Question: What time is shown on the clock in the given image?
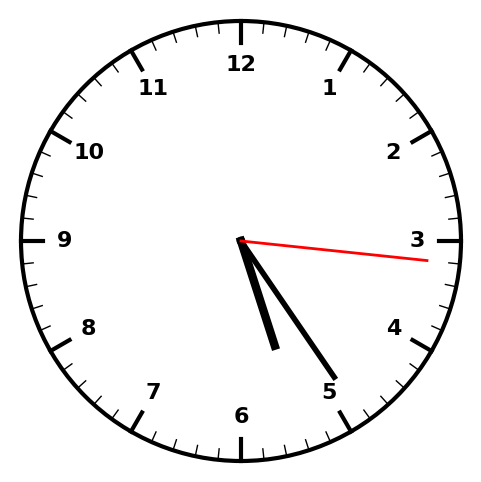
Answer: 05:24:16